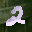
Label: 2